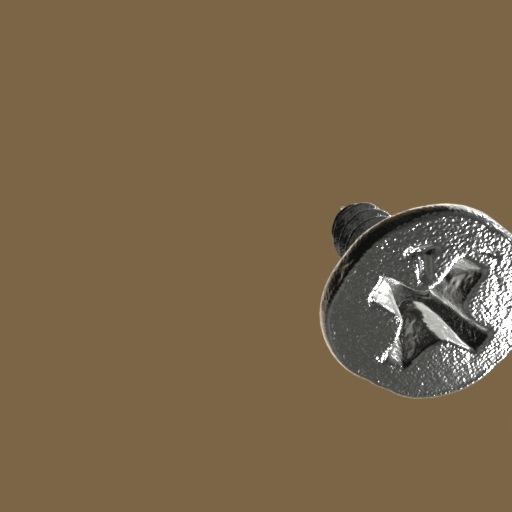
Label: screw